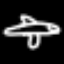
Label: airplane